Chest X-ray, PA view. Patient: 35 years old, sex F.
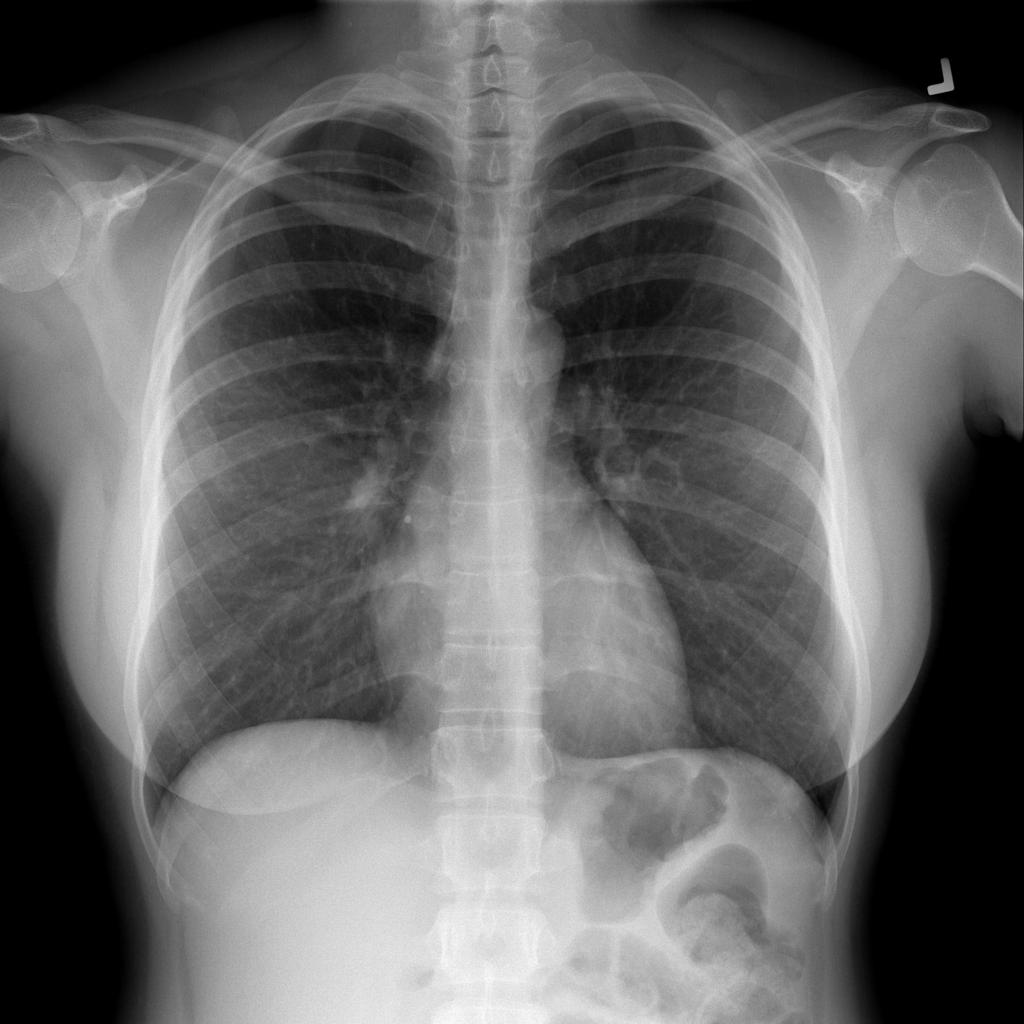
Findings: No Finding